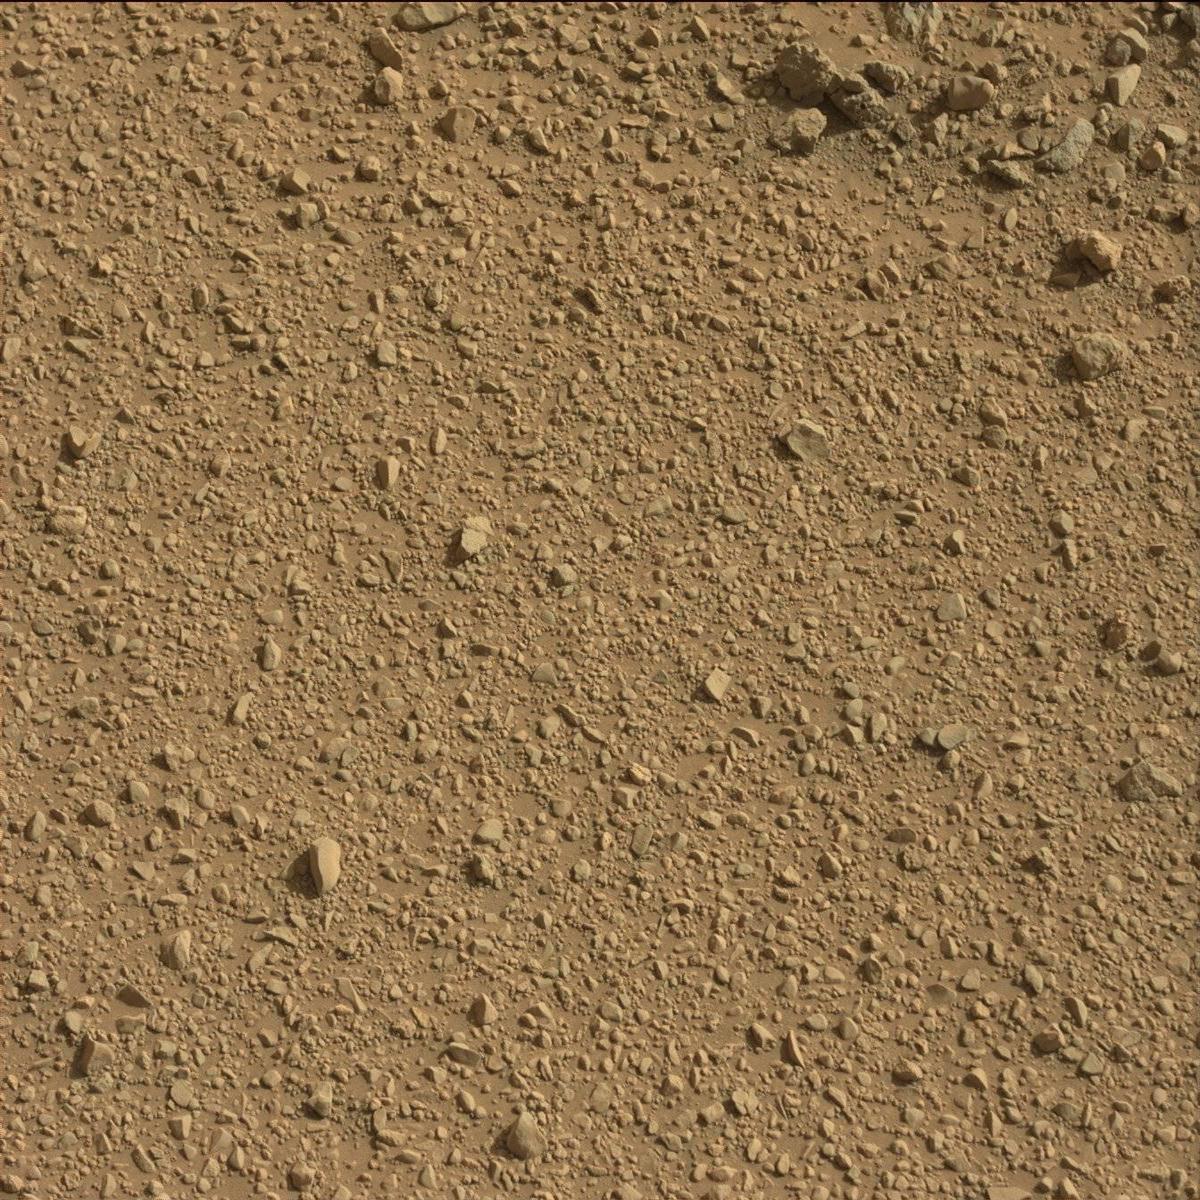
Terrain classes present: Bedrock, Sand / Soil